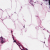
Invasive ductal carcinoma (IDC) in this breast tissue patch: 0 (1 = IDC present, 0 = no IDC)